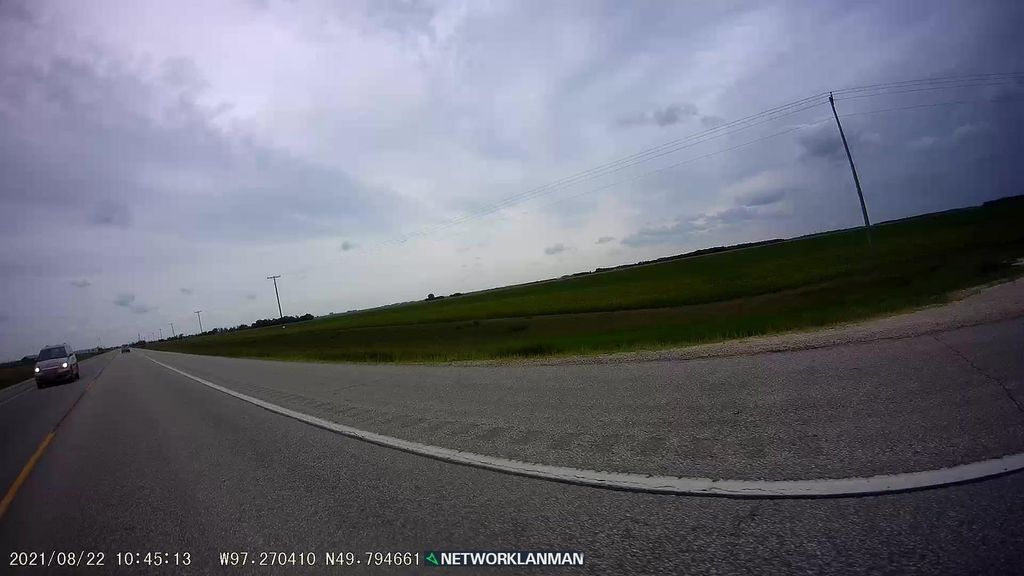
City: winnipeg